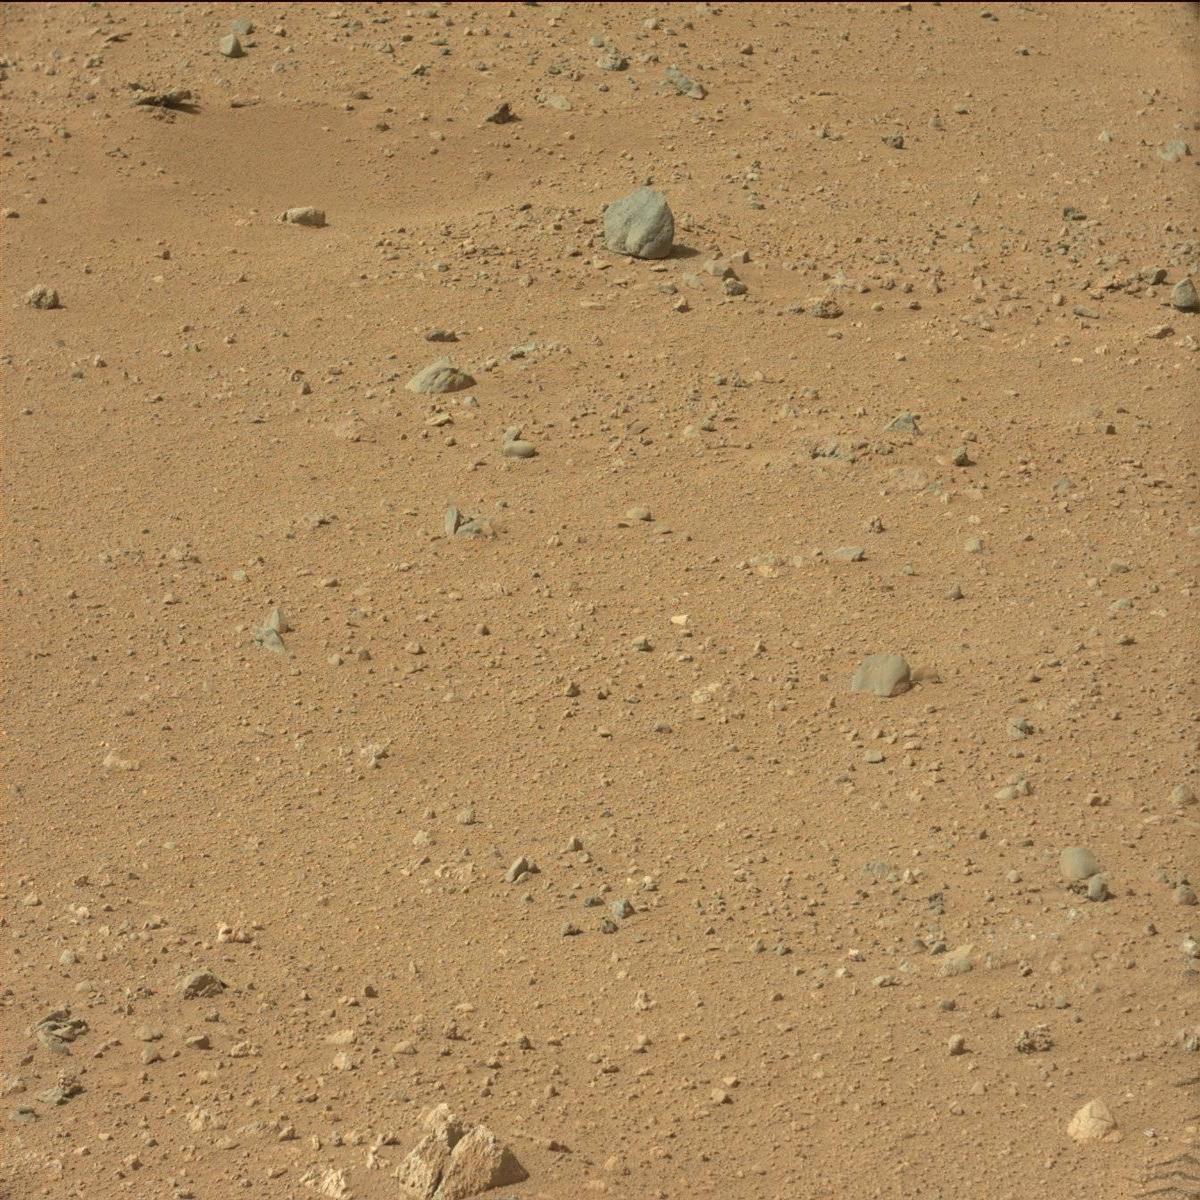
Terrain classes present: Bedrock, Rock, Sand / Soil, Track